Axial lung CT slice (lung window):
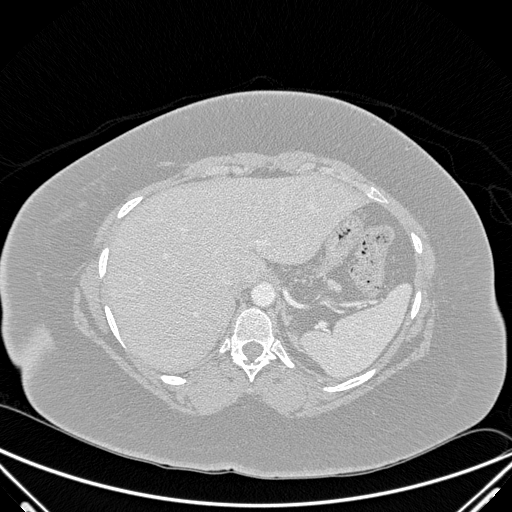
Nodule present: no